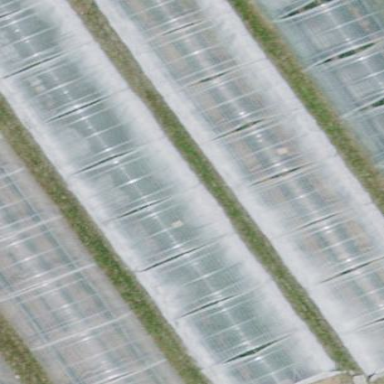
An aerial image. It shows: Greenhouse.